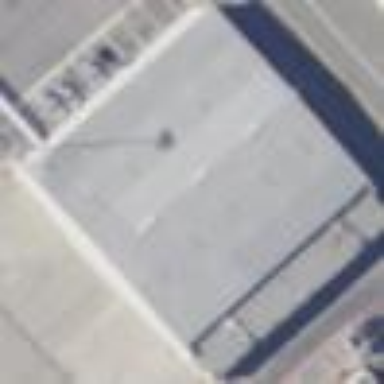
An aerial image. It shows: Hangar located at airport.